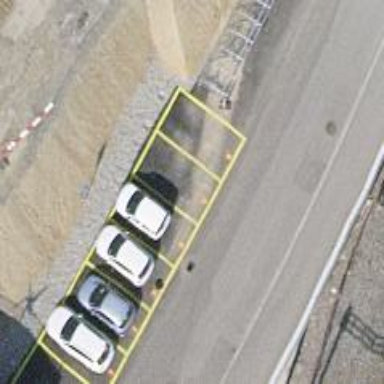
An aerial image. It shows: Charging station.